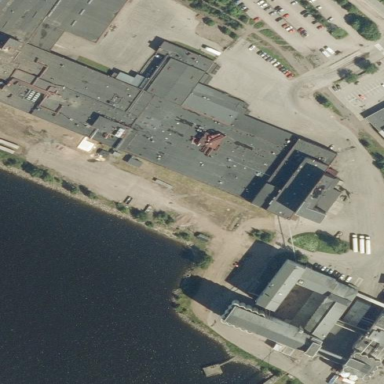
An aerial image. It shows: Industrial area.